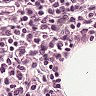
Metastatic tissue present: no